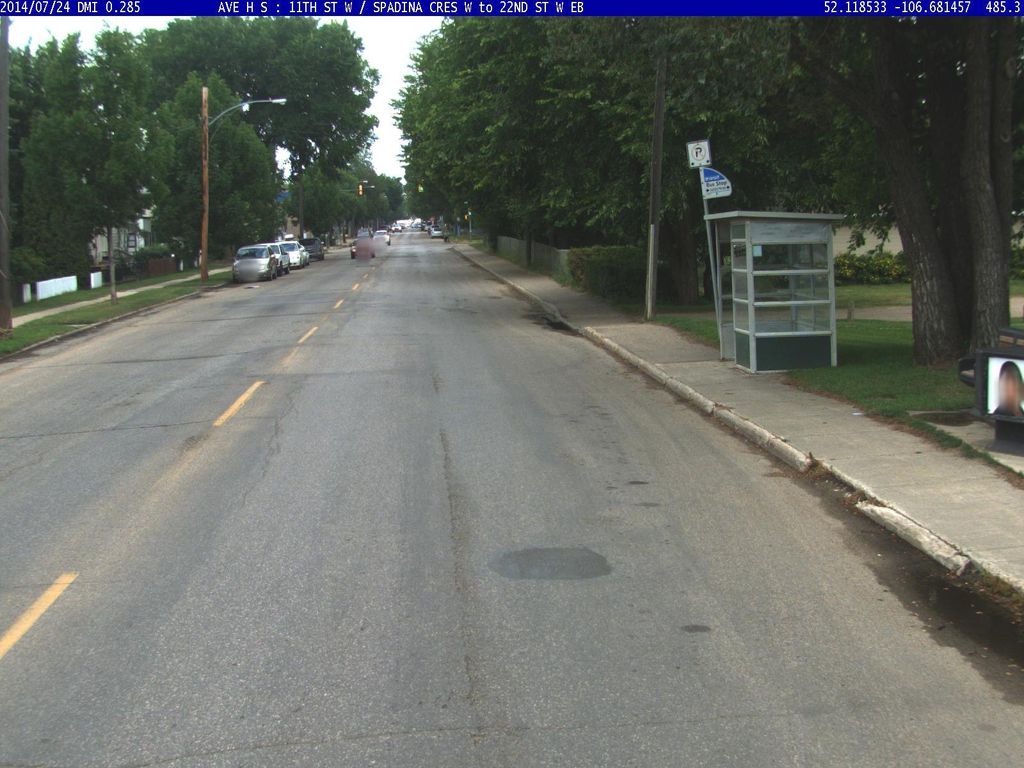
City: saskatoon